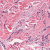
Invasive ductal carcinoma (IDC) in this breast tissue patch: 1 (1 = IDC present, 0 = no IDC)